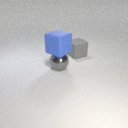
large blue rubber cube above large gray metal sphere